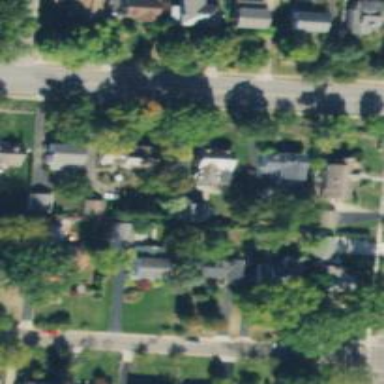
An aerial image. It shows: Residential driveway designated as service road.